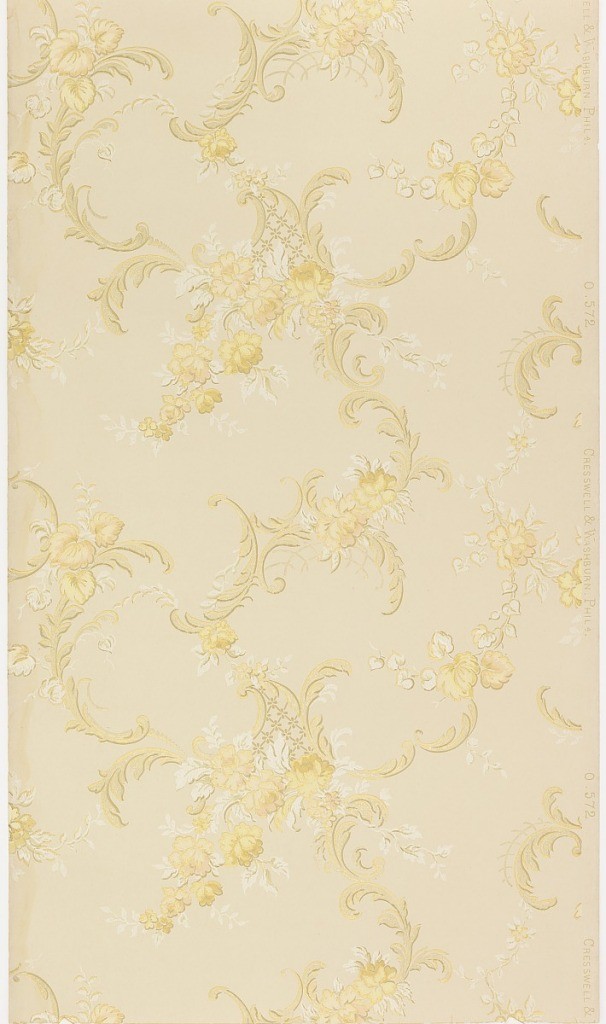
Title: Ceiling paper
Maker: Cresswell & Washburn Ltd, Philadelphia, Pennsylvania, 1880 - 1900
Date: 1905–1915
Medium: Machine-printed paper, liquid mica
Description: Acanthus scrolls and floral motifs, some fill of tracery between scrolls. Printed on light tan ground.